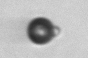
Label: bead